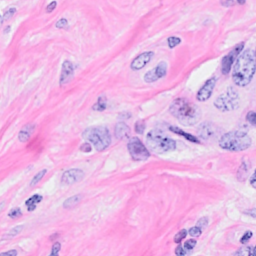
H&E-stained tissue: Breast